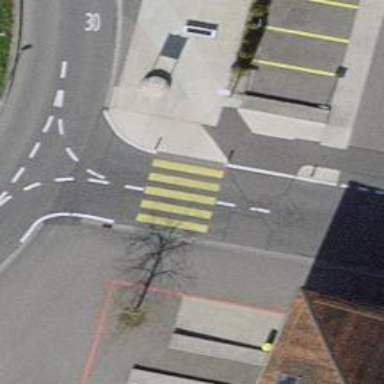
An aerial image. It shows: Marked zebra crossing on the road.